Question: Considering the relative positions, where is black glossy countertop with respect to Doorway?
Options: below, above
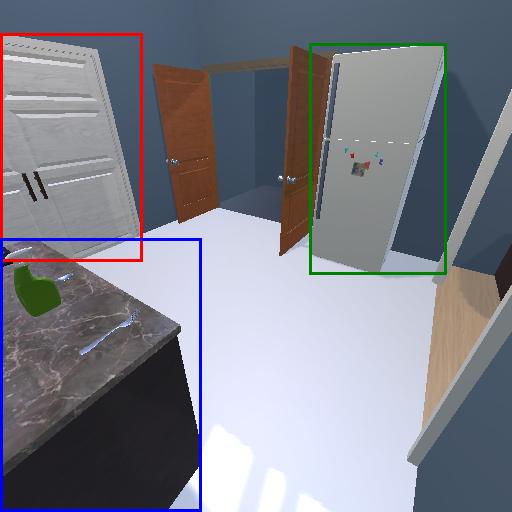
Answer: below